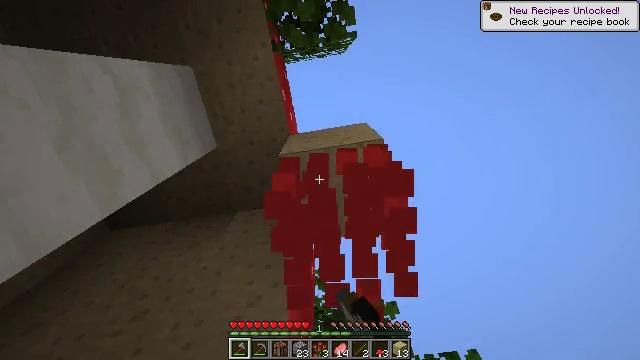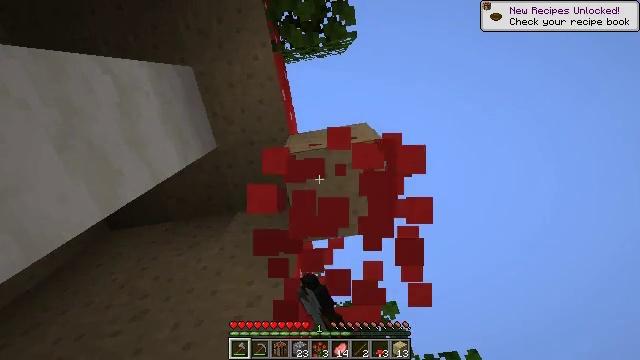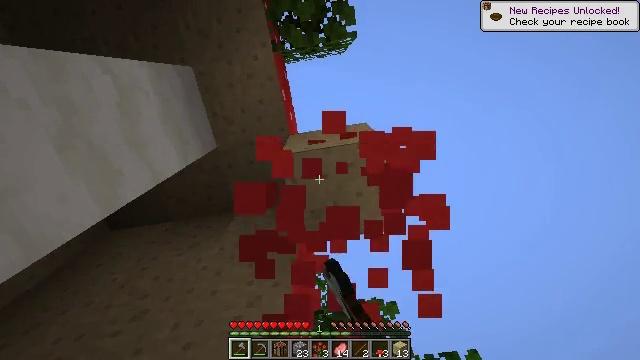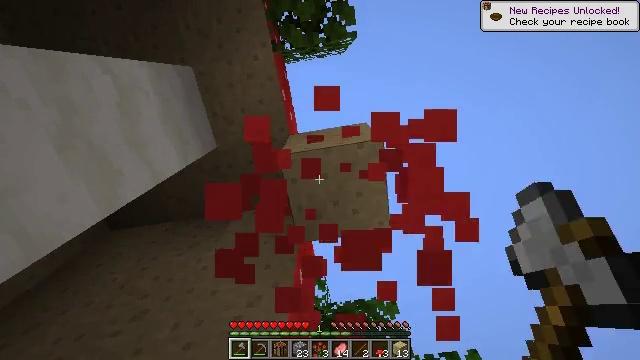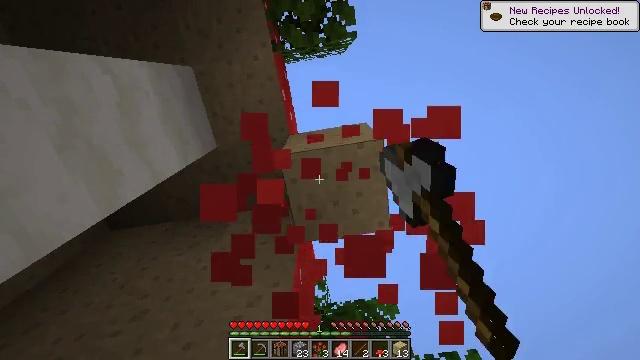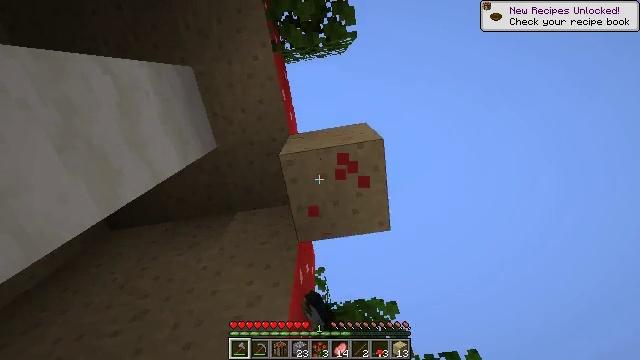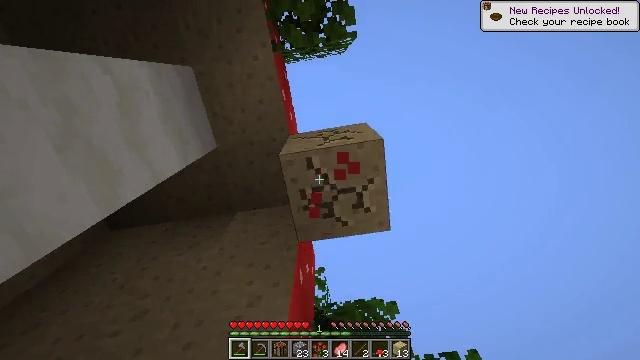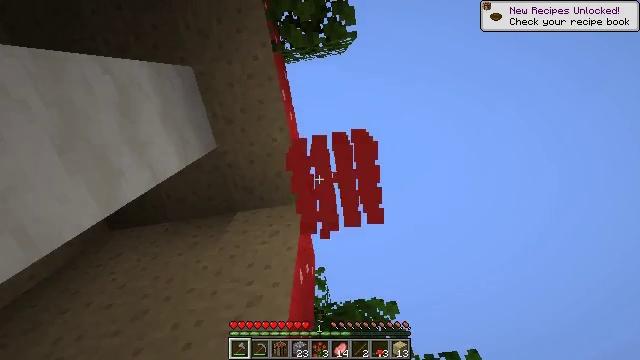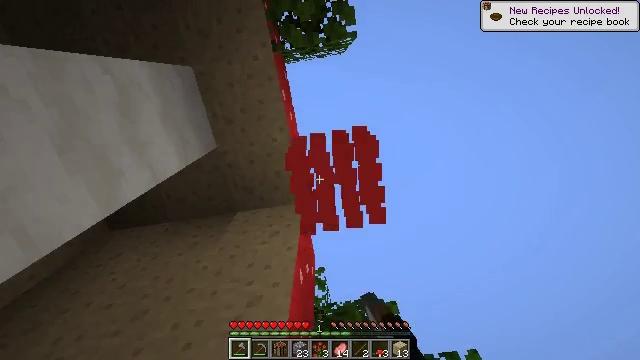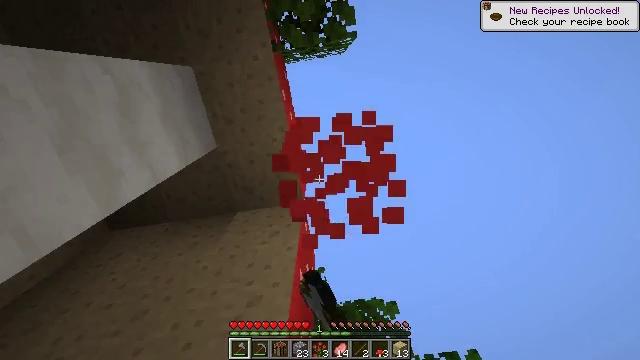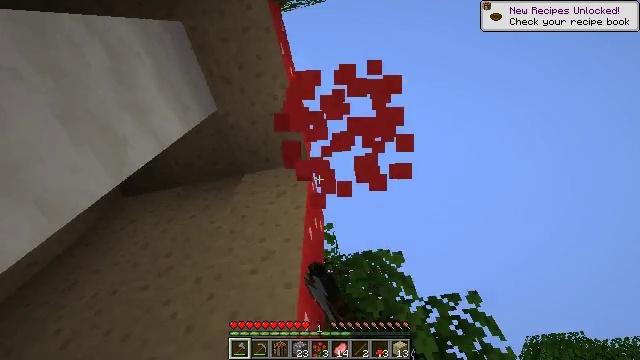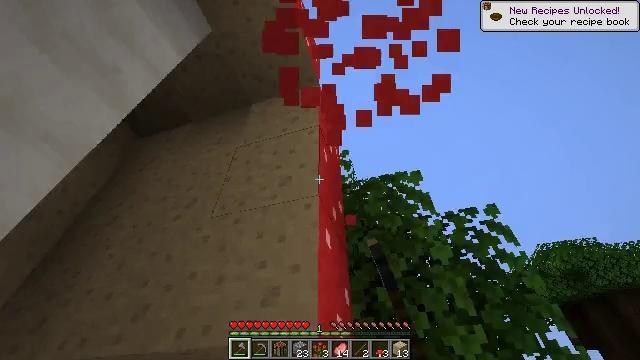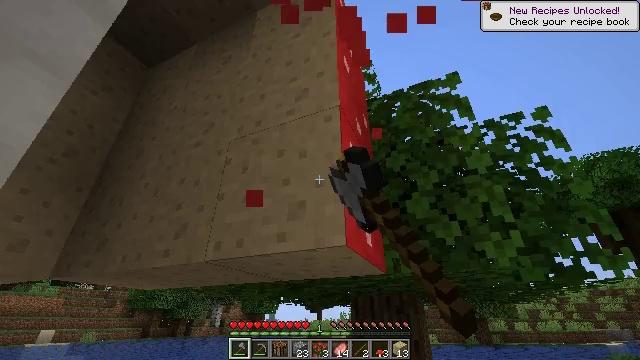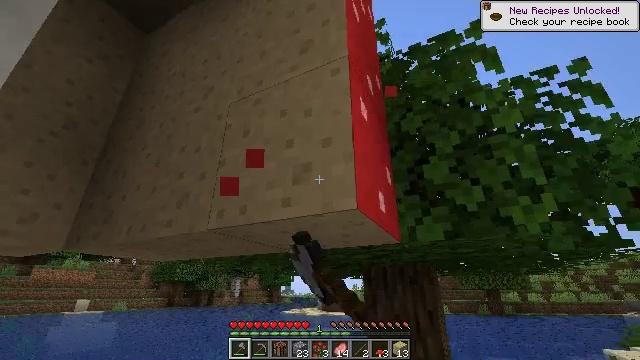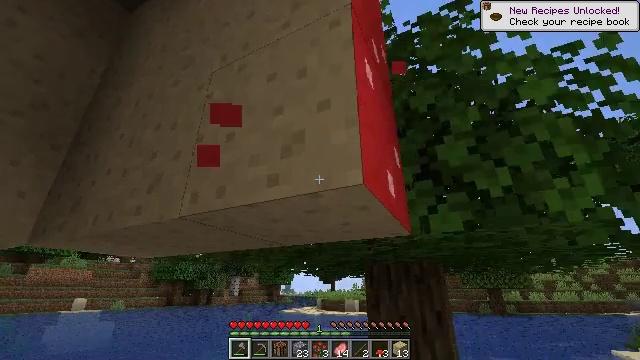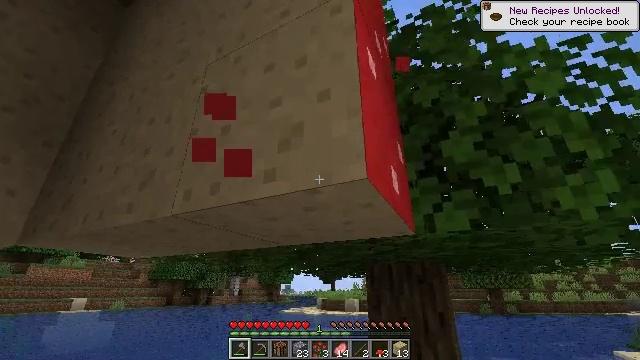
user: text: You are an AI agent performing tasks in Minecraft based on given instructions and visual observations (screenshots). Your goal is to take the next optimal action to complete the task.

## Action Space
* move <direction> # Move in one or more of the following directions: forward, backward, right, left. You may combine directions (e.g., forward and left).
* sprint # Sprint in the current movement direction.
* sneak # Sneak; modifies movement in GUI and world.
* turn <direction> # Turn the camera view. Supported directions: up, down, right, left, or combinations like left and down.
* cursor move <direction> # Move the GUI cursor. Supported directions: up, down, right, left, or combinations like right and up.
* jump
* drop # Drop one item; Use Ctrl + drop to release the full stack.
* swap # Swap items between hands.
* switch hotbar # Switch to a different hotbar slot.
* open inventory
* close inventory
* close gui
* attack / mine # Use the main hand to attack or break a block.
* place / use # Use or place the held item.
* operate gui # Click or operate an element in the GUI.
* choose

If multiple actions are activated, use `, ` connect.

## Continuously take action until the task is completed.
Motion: motion action
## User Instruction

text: Break the red mushroom block.
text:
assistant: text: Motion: attack / mine
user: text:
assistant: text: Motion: attack / mine
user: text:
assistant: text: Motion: attack / mine
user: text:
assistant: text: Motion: attack / mine
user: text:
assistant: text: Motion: attack / mine
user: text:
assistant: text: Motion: attack / mine
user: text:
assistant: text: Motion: attack / mine
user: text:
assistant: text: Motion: attack / mine
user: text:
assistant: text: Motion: attack / mine
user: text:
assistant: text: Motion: move forward, turn left and down, attack / mine
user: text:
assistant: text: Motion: move forward, turn left and down, attack / mine
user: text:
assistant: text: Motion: move forward, turn left and down, attack / mine
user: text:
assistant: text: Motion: move forward, turn left and down, attack / mine
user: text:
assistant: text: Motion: move forward, attack / mine
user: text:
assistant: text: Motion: move forward, attack / mine
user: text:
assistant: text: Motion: turn left and up, attack / mine
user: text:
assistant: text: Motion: turn left and up, attack / mine
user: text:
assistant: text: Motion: turn left and up, attack / mine
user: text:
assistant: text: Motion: attack / mine
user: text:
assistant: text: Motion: turn up, attack / mine
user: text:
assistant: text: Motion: turn up, attack / mine
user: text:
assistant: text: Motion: turn up, attack / mine
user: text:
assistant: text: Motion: attack / mine
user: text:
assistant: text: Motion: attack / mine
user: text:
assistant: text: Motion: attack / mine
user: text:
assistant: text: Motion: attack / mine
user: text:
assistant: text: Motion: turn left and up, attack / mine
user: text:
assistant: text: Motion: turn left and up, attack / mine
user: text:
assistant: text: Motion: turn left and up, attack / mine
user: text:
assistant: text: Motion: attack / mine